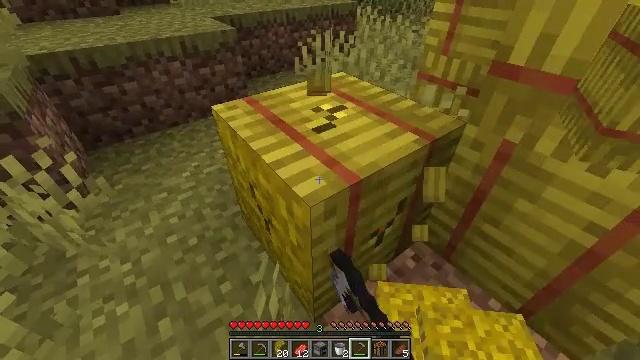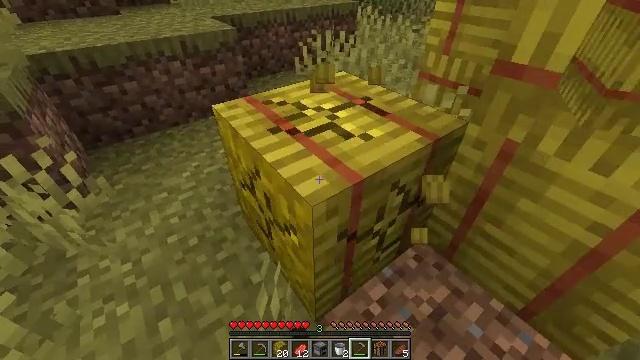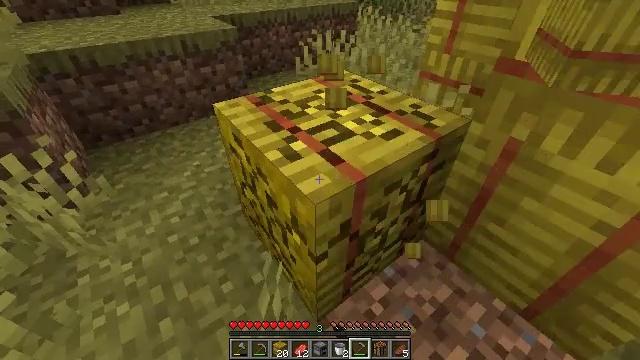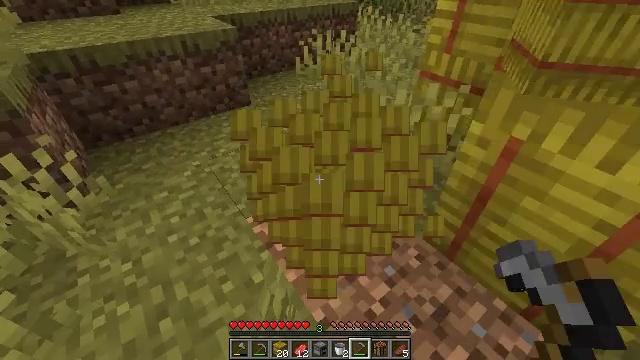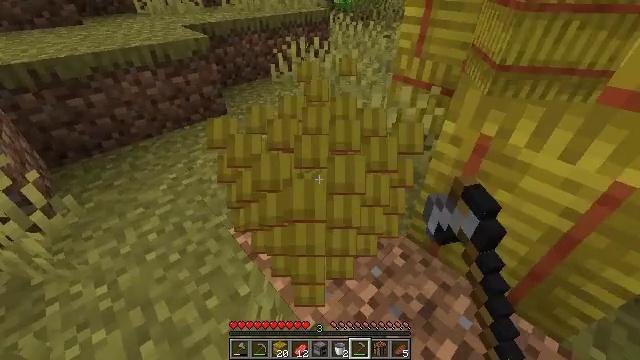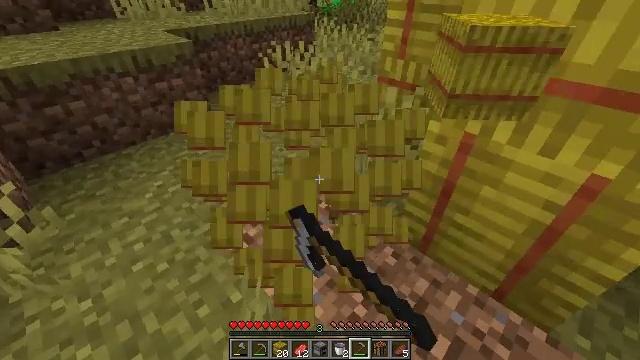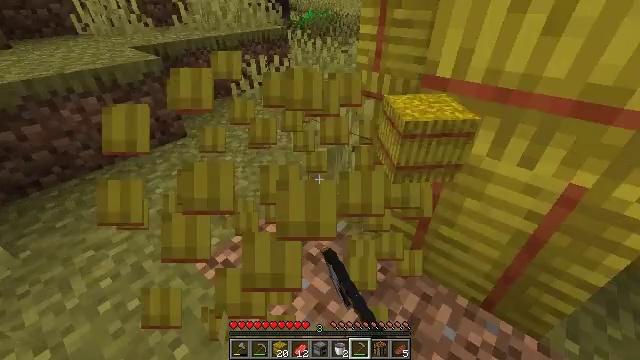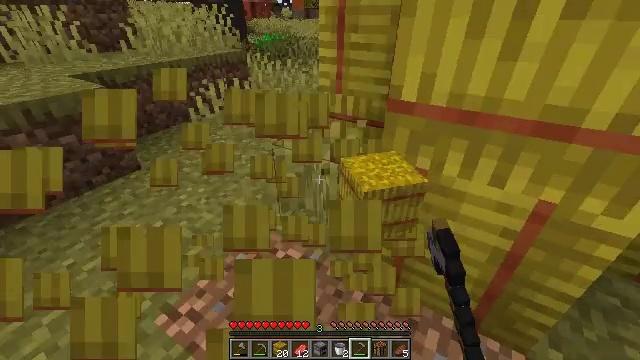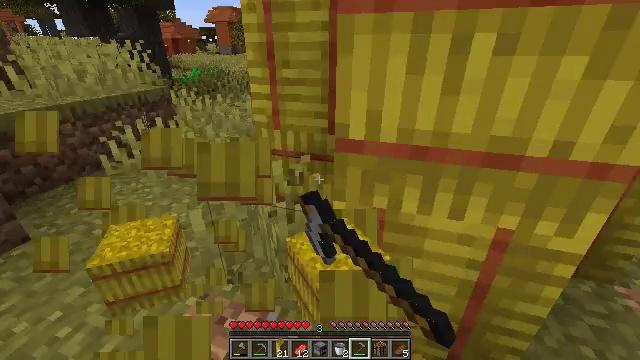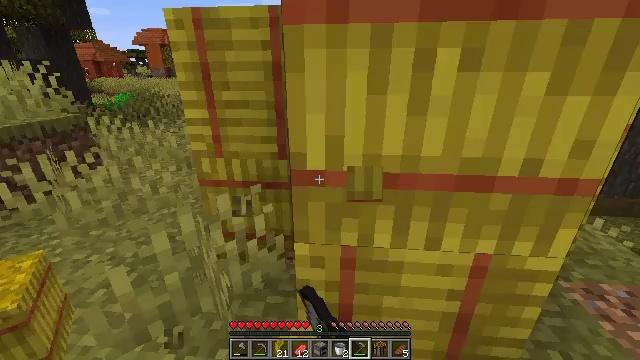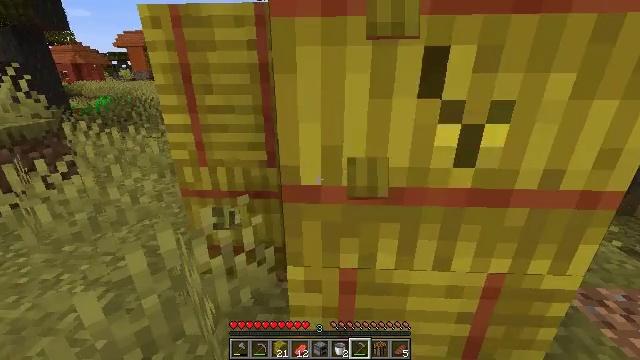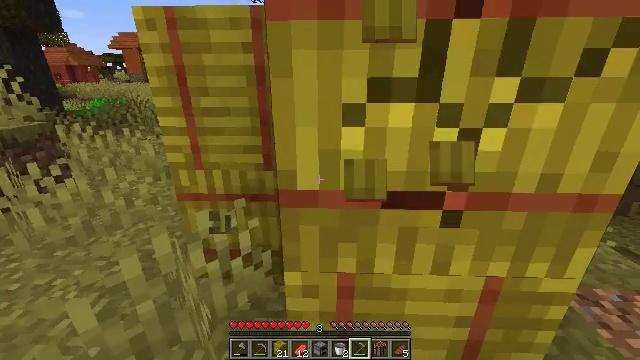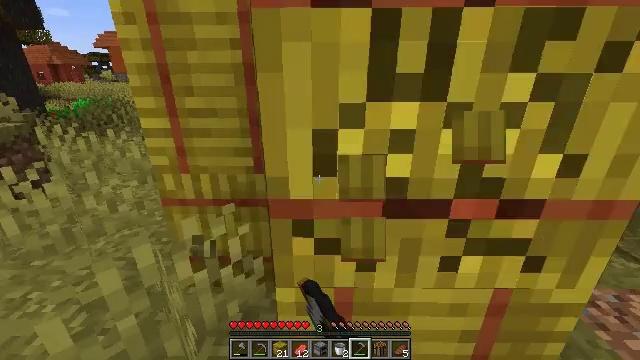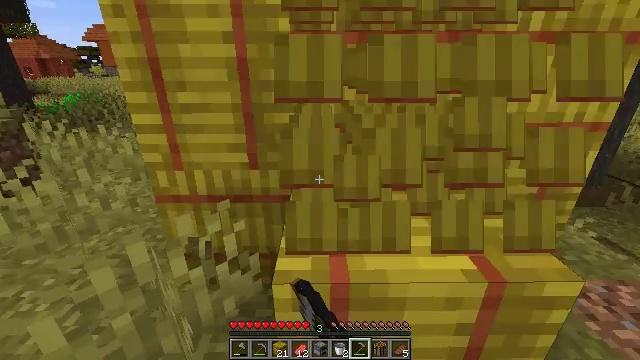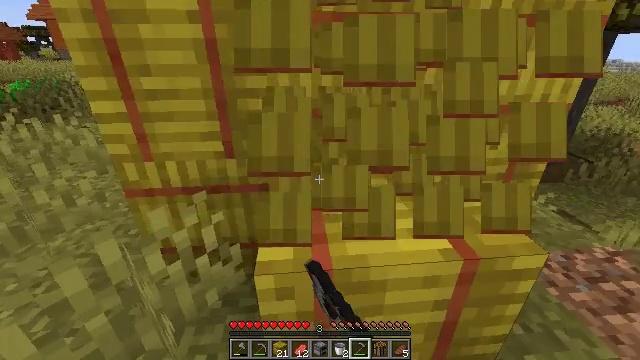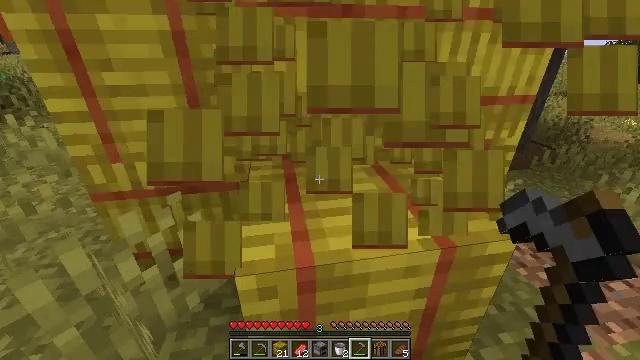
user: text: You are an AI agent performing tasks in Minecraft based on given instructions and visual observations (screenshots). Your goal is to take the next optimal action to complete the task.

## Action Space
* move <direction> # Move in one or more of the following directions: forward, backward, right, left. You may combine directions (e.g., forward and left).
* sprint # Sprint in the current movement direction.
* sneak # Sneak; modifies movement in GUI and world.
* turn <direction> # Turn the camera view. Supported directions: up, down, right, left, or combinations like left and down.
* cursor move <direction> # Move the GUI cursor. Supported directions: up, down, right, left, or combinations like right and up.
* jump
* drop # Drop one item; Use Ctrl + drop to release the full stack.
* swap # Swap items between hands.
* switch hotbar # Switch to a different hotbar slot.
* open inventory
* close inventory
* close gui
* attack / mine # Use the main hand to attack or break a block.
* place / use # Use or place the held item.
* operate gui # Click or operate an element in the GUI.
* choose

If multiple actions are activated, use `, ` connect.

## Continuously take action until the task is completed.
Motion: motion action
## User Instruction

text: Break the hay block to collect it.
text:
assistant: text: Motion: attack / mine
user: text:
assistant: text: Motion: attack / mine
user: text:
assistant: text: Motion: attack / mine
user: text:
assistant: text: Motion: turn right and up, attack / mine
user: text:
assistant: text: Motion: turn right, attack / mine
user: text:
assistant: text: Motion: move forward, turn right and up, attack / mine
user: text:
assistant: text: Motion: move forward, turn right and up, attack / mine
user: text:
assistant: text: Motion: move forward, turn right and up, attack / mine
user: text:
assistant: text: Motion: move forward, turn right and up, attack / mine
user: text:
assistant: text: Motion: turn right, attack / mine
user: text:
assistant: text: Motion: attack / mine
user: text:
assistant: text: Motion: turn right, attack / mine
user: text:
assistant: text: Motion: turn right and down, attack / mine
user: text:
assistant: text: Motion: turn right and down, attack / mine
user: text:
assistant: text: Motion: turn right and down, attack / mine
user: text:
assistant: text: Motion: turn right, attack / mine
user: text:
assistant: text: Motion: turn right and down, attack / mine
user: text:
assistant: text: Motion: turn right and down, attack / mine
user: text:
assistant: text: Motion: turn down, attack / mine
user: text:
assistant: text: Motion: turn down, attack / mine
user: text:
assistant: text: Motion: attack / mine
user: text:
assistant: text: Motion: attack / mine
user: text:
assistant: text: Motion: attack / mine
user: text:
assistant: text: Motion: attack / mine
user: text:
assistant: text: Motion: attack / mine
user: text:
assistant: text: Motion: turn up, attack / mine
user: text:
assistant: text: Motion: move forward, turn up, attack / mine
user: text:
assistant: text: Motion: move forward, turn up, attack / mine
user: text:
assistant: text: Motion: move forward, attack / mine
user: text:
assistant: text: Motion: move forward, attack / mine